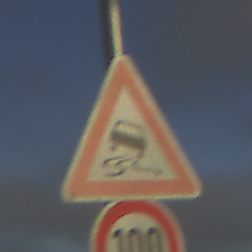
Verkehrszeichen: SchleuderOderRutschgefahr
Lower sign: Geschwindigkeit100
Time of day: SunriseSunset
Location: Outdoor (Nature)
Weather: PartlyCloudy
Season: NotSpecified
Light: Natural